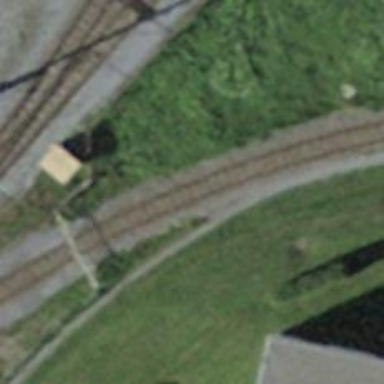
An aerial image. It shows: Narrow-gauge railway spur for service.